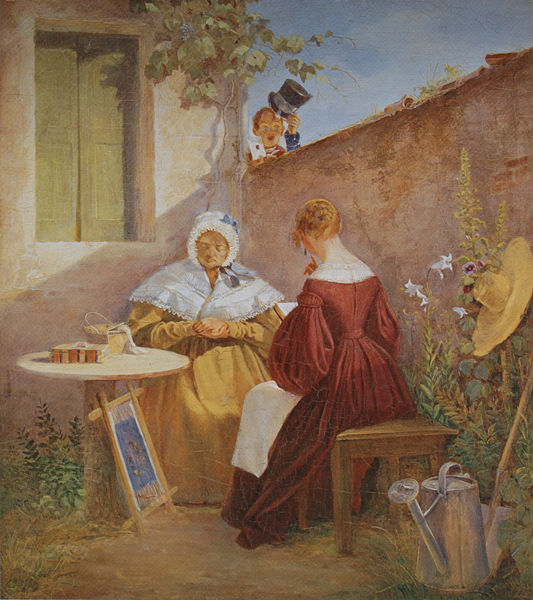
Titel: Der Liebesbrief
Standort: Berlin
Institution: Alte Nationalgalerie
Schlagwörter: blau, gemälde, himmel, mann, schatten, schlaf, weiß, frauen, gelb, grün, menschen, mädchen, ocker, sitzen, blume, blumen, braun, damen, fenster, frau, holz, hut, hüte, kleid, kleider, licht, rücken, stuhl, tisch, tische, tür, blüten, dame, gras, haus, rot, weg, beige, haube, schleife, zylinder, alt, blond, jung, wand, alte, kragen, lang, silber, spitze, bild, hände, öl, strauch, busch, büsche, pfad, sonne, sträucher, boden, gold, stickerei, kind, mutter, pflanzen, voyeur, arbeit, garten, kanne, schürze, taille, dutt, sommer, ecke, schlafen, fassade, italien, süden, beobachten, lehm, mauer, ziegel, hof, idylle, laden, läden, hocker, schemel, romantik, wein, gefaltet, handarbeit, strohhut, wolle, zopf, lesen, korb, faden, sticken, junge, sonnenhut, geschlossen, carl spitzweg, spitzweg, fensterladen, innenhof, buch, fraue, kittel, schachtel, gladiolen, lilie, ranke, wärme, schoss, ziegeln, handwerk, efeu, brief, heimlich, hausarbeit, lilien, nähkorb, bote, kräuter, gemölde, gruß, weben, grüssen, spaten, vorlesen, malven, giesskanne, verehrer, webrahmen, als, mitagsstunde, nachbar, postbote, postillion, stickrahmen, uch, spitzel, garne, stickerinnen, iesskanneg, gießkane